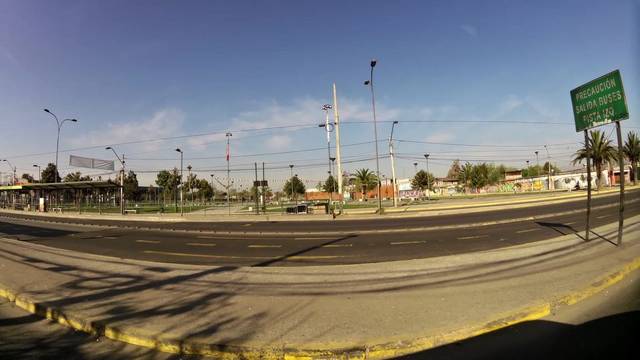
Region: Chile
Coordinates: -33.397, -70.67